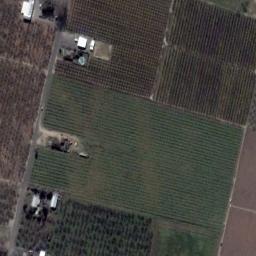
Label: rectangular_farmland